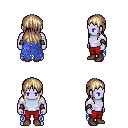
a pixel art fantasy rpg character, male body template, dark elf, purple skin, blue tattered cape, red pants, white blonde unkempt hairstyle, cloth bracers, brown shoes, four views (front, back, left, right), 2x2 character sprite sheet, small pixel art, hard edges, no anti-aliasing